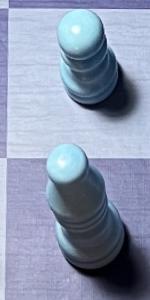
Label: Bishop_White